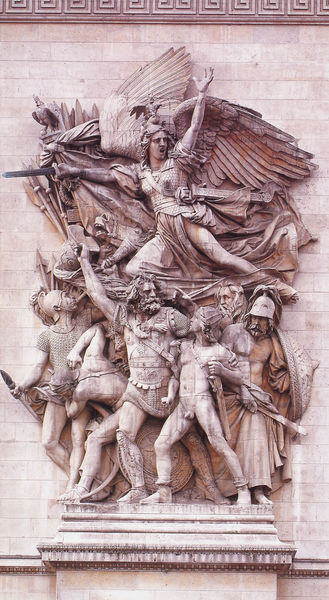
Titel: Der Auszug der Freiwilligen (La Marseillaise)
Künstler: Francois Rude
Standort: Paris, Arc de Triomphe de l’Etoile (EU - F - Ile-de-France)
Schlagwörter: flügel, kampf, kämpfer, mann, nackt, frau, männer, paris, rot, bart, wand, sockel, stein, engel, relief, krieg, sturm, soldaten, kraft, schild, antike, schwert, helm, allegorie, rüstung, quader, freiheit, amazone, krieger, geflügelt, erzengel, schrei, laufender hund, mäander, troja, arc de triomphe, 19. jahrhundert